Question: What is meant by "Appeals by Special Leave," and is this power mandatory for the Supreme Court?
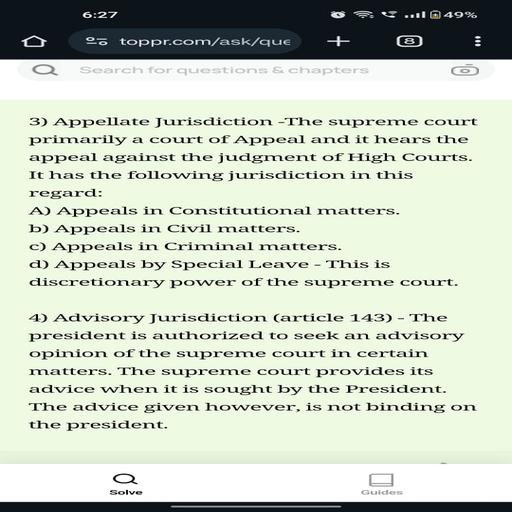
Answer: Discretionary power